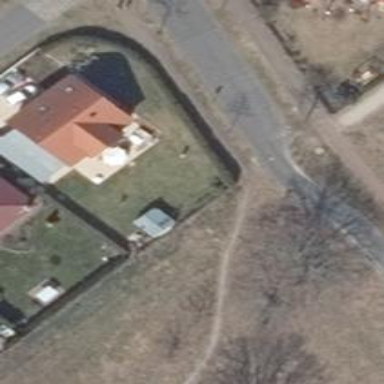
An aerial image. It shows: Sidewalk along the footway.